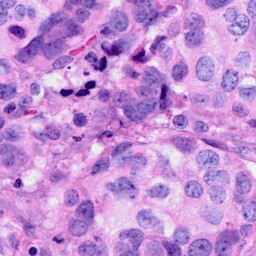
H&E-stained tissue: Breast